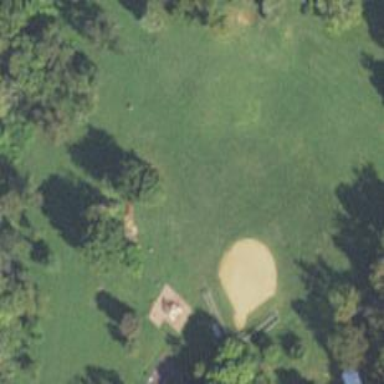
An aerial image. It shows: Baseball pitch for leisure land activities.